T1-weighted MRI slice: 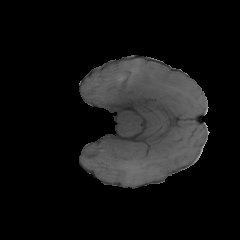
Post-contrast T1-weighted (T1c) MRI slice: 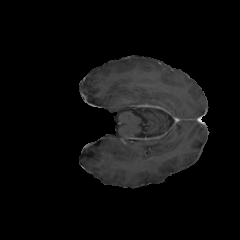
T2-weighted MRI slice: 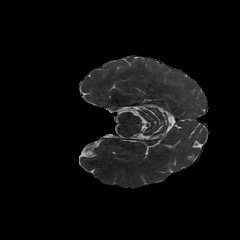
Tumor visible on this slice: no